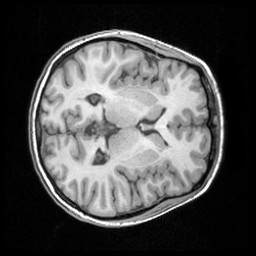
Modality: T1w
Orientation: axial
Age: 28
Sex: female